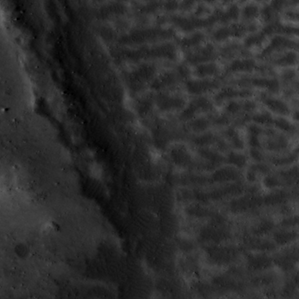
Label: non_frost